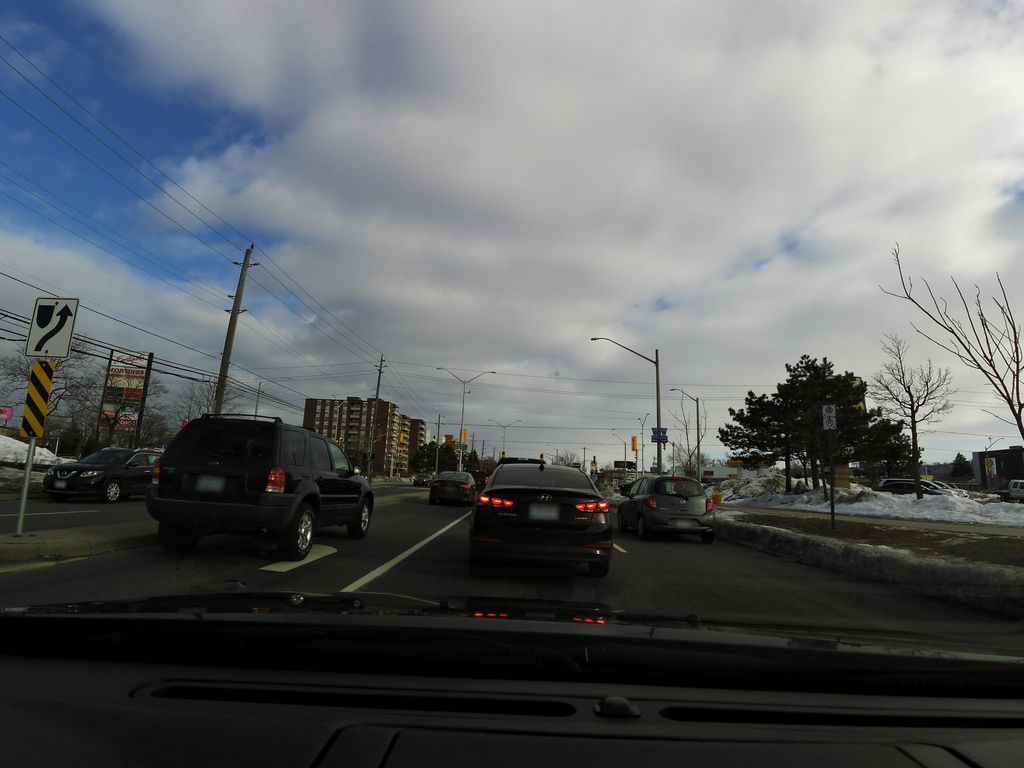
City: hamilton